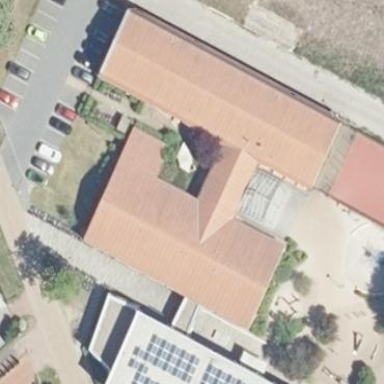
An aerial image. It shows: School building.